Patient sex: M
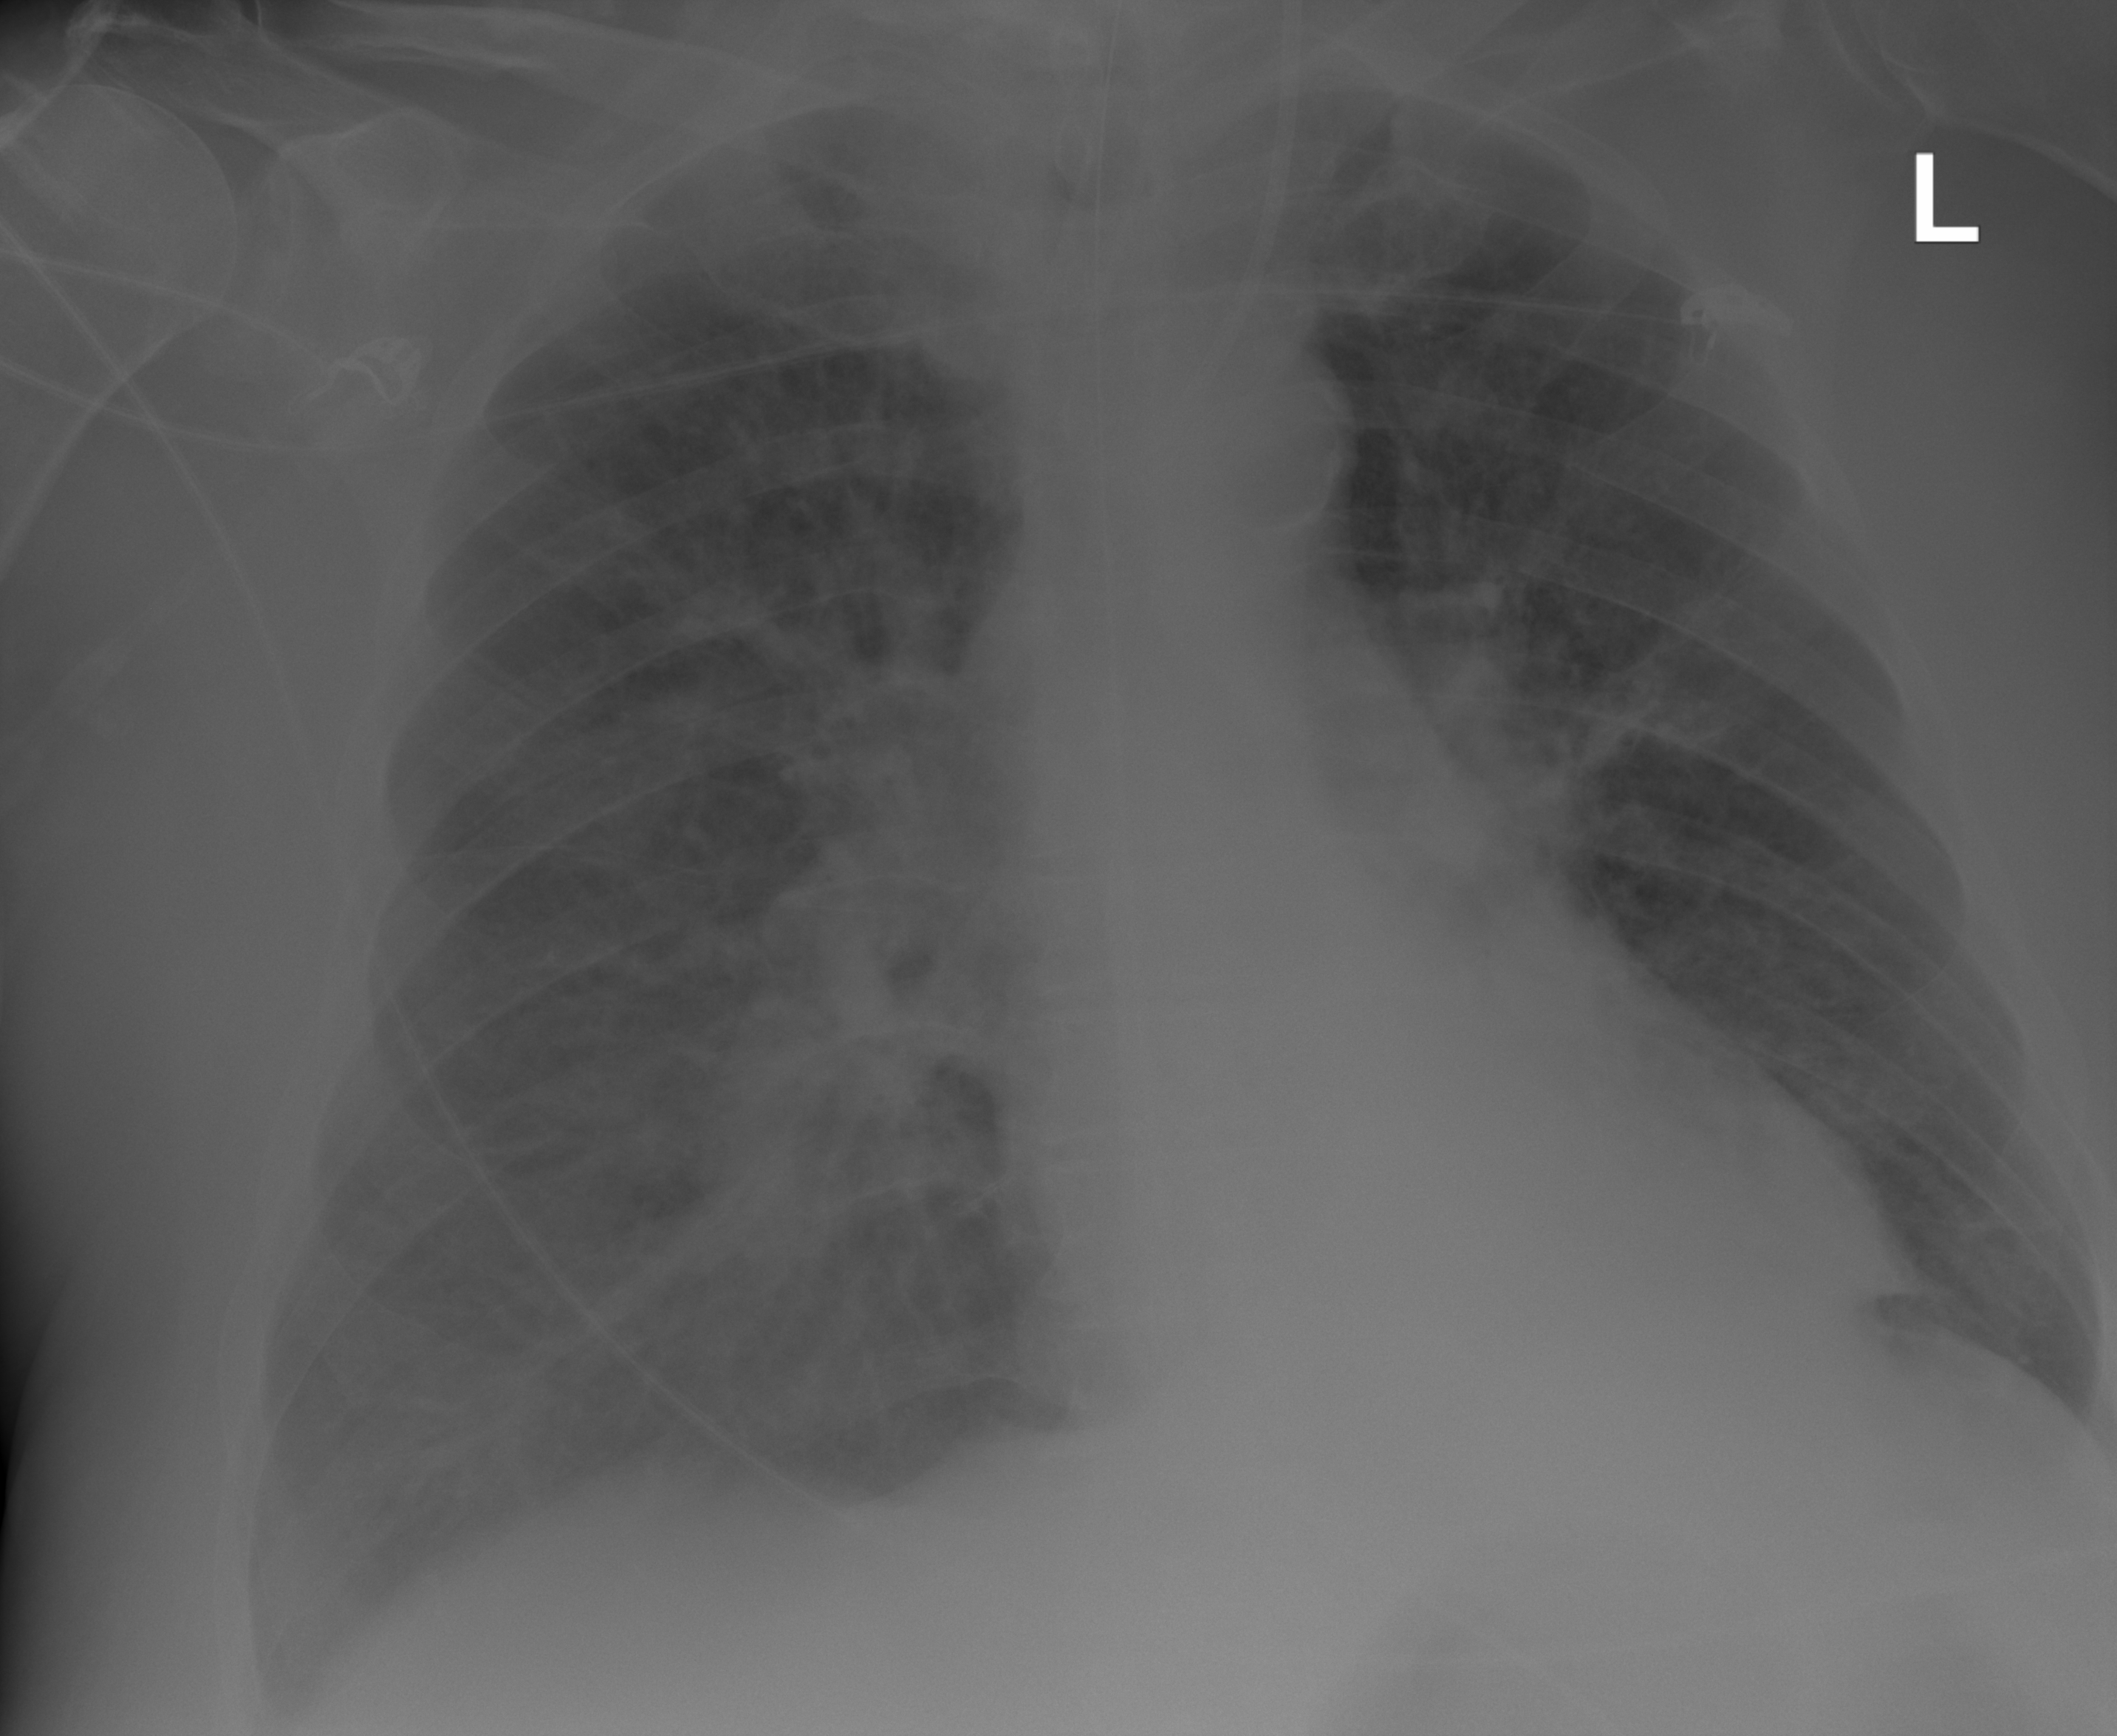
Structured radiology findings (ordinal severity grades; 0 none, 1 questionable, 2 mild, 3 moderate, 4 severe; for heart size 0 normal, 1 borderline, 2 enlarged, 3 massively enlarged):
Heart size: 1
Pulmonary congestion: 2
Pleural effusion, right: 2
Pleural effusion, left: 2
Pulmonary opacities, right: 2
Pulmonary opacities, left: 0
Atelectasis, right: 2
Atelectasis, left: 2